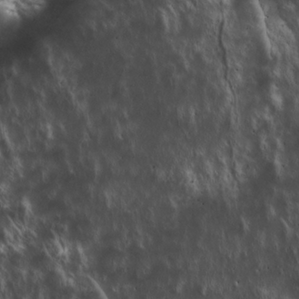
Label: non_frost